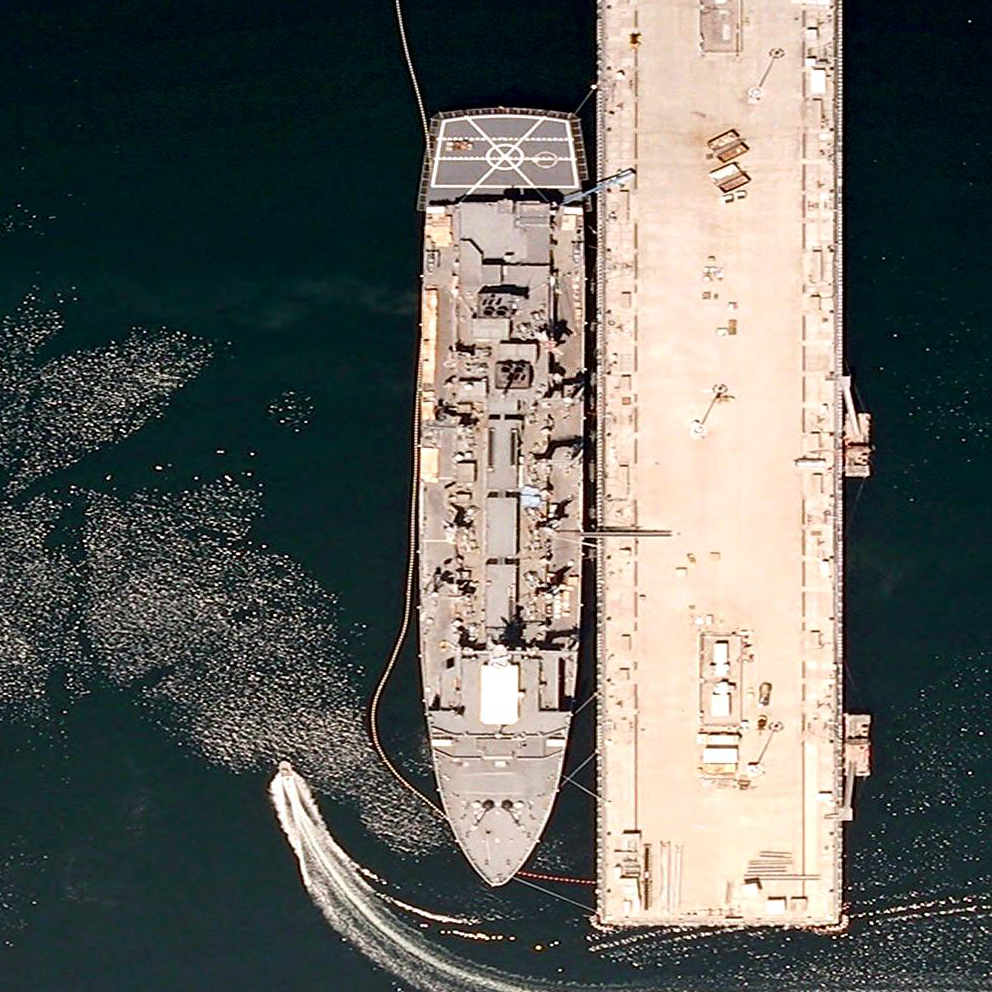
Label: Sacramento-class_support_ship